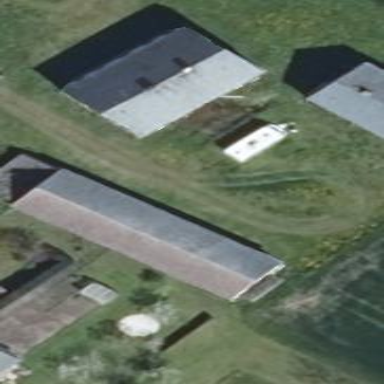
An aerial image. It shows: Building with gabled roof. The roof orientation is along the building.